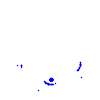
Particle: kaon